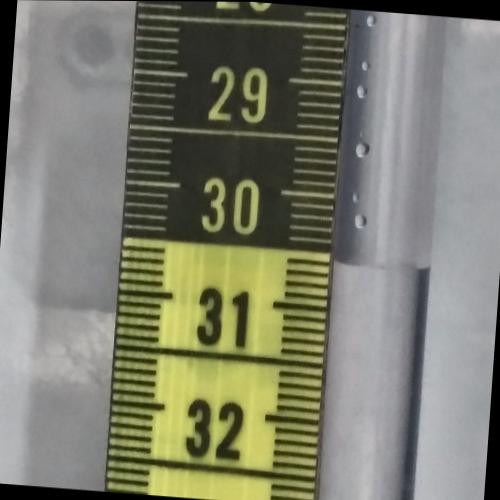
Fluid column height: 30.6 cm